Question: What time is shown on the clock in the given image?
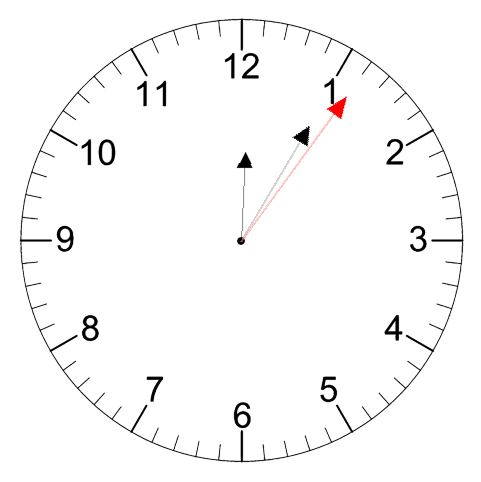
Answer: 12:05:06